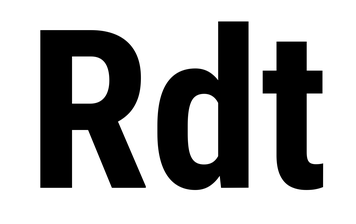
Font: Roboto_Condensed_Bold